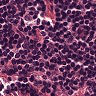
Metastatic tissue present: no